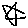
Label: star